Question: I have a JQM page with 'select' element:
'''
<select class="state" name="user.state" data-role="select"><option value="">state</option></select>
'''
Im trying to add option into it dynamically:
'''
$.each(data['states'], function(index, state) {
$('<option value="'+state+'">'+state+'</option>').appendTo($('#update-profile-page .state'));
});
'''
But it didn't worked as expected.
Screenshot:

The problem is that the values of the default or selected option contains all the states.
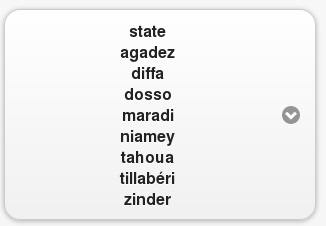
Answer: '''
<div data-role="page">
<div data-role="header">
<h1>My Title</h1>
</div><!-- /header -->
<div data-role="content">
<p>Hello world</p>
<select class="state" name="user.state" data-role="select">
<option value="asfsafd">option1</option>
<option value="asfsafd">option2</option>
<option value="asfsafd">option3</option>
</select>
</div><!-- /content -->
<a data-role="button" id="test">click</a>
</div><!-- /page -->
'''
'''
<script>
$("#test").bind('click', function(){
var select = $('select.state');
$.each(["option4", "option5", "option6" , "option7"], function(index, state) {
var optTempl = '<option value="' +state+ '">'+state+'</option>';
select.append(optTempl)
});
var option4 = $($("option", select).get(4));
option4.attr('selected', 'selected');
select.selectmenu();
select.selectmenu('refresh', true);
})
</script>
'''
I have modified your code a bit for explanation. I have added a button, and attached a click on that. while you click i dynamically append some random values , change the selected option to one of the options that was added dynamically. Then reinitialized the the select menu then refreshed the menu.
The last two line of the script is the answer.